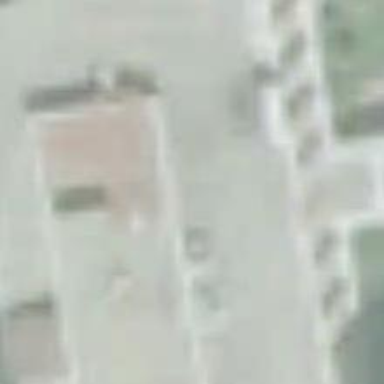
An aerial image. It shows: Hotel.